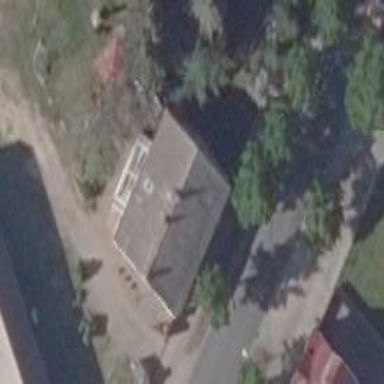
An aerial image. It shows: Simple and straightforward house.